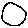
Label: circle